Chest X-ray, AP view. Patient: 46 years old, sex F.
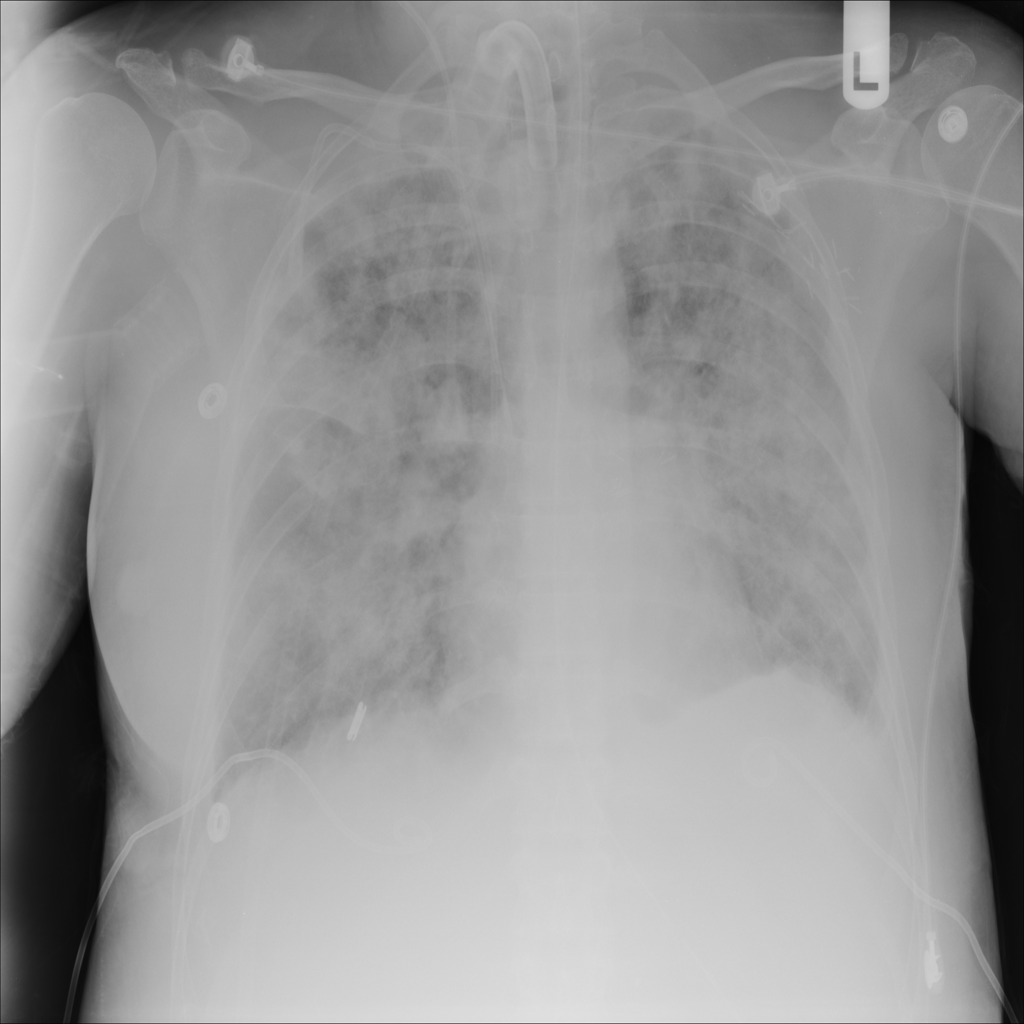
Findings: Infiltration, Nodule